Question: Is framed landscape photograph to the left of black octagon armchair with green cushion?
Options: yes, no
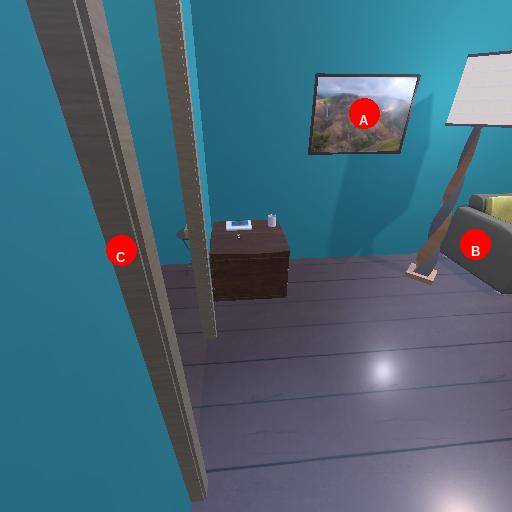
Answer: yes